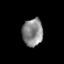
Tissue: prostate
Cell type: T cells
Senescence score: 0.3206
Nuclear area (px): 553
Mean DAPI intensity: 136.298